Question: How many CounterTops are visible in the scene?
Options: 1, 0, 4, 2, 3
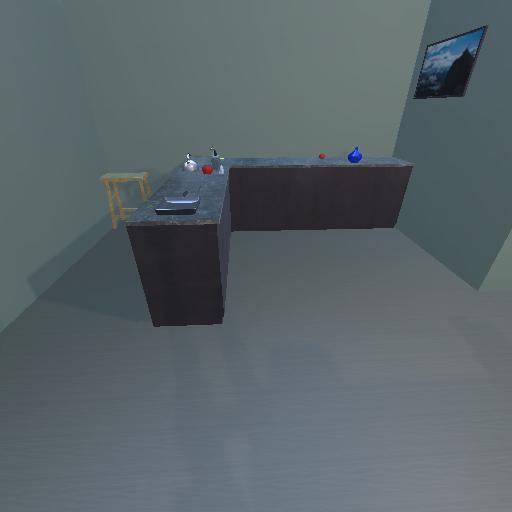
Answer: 1